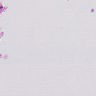
Metastatic tissue present: no